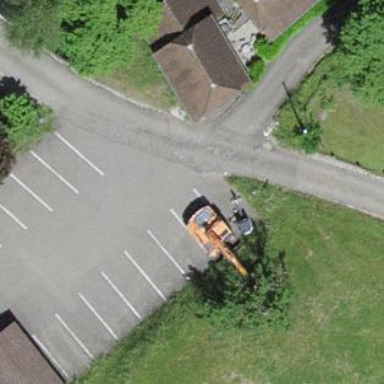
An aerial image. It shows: Parking area with asphalt surface.